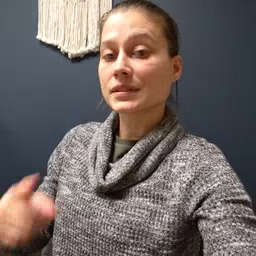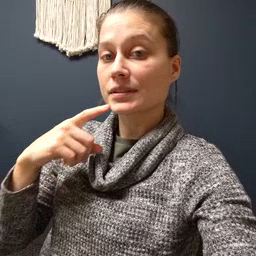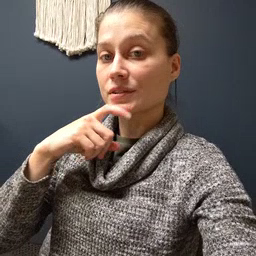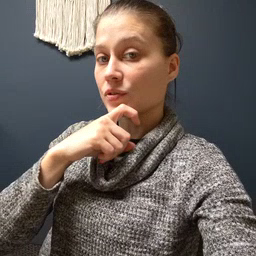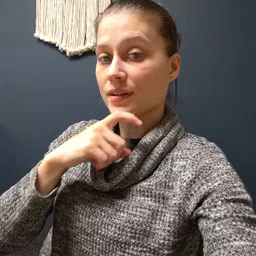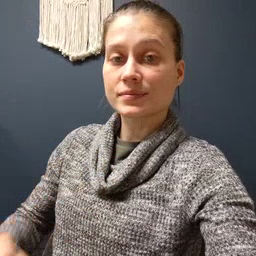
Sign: cereal